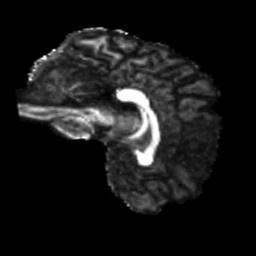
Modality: FA
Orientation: sagittal
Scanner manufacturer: siemens
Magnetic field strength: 3 T
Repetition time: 4 s
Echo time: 0.0594 s